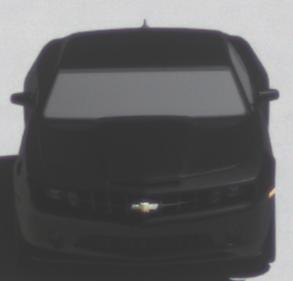
Make: Chevrolet
Model: Camaro Cabriolet 6.2 V8
Detailed model: Camaro (V) Coupé
Model produced from: 2011/09
Model produced until: 2014/02
Doors: 2
Color: black
Road condition: dry road
Daytime: midday
Contrast: high contrast